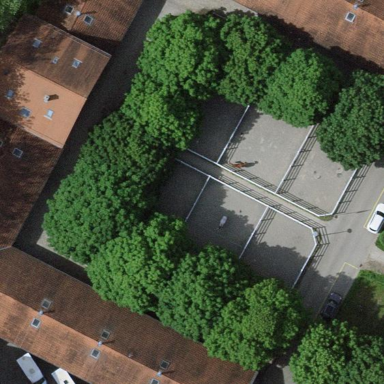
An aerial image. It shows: Building.